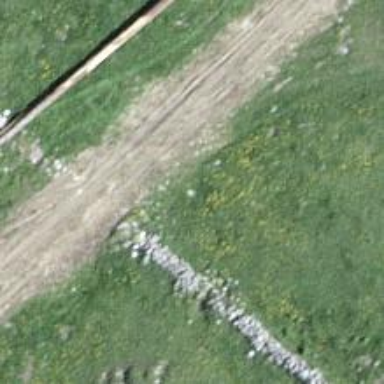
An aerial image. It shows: Wall made of dry stone.